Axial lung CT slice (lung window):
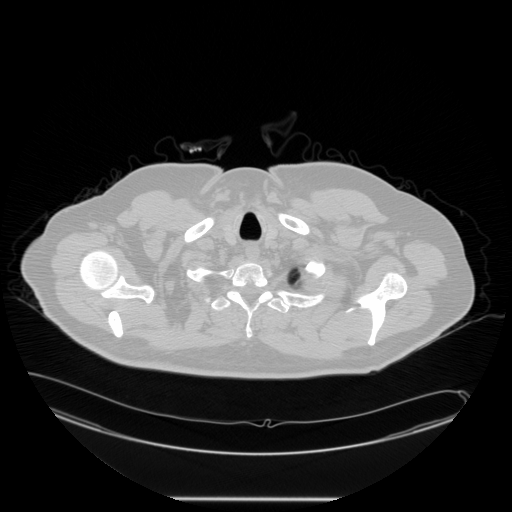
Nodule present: no